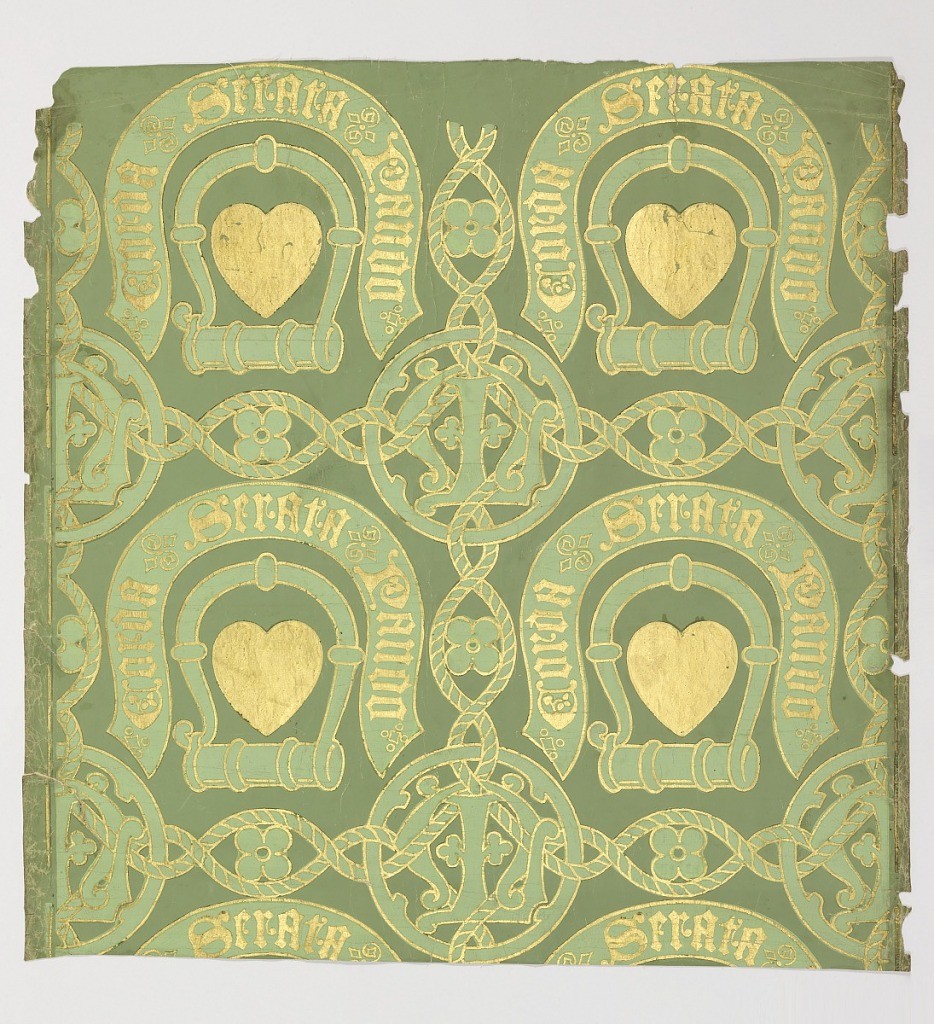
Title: Sidewall
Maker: William Woolams and Co.
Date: ca. 1848
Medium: Block-printed paper
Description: Major motif a gold heart enframed by a fetterlock with accompanying motto: Corda Serata Pando. In staggered relationship to this, a circular medallion contains the letter "M" superimposed on the letter "L". Twisted rope embellishments connect monograms. Printed for Lady Macdonald Lockhart for use at Lee Castle, Lanarkshire. On verso is stamped almost illegibly: "John G. Crace / 14 Wigmore Street."